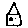
Label: house